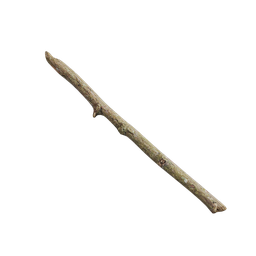
Label: nature